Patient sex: M
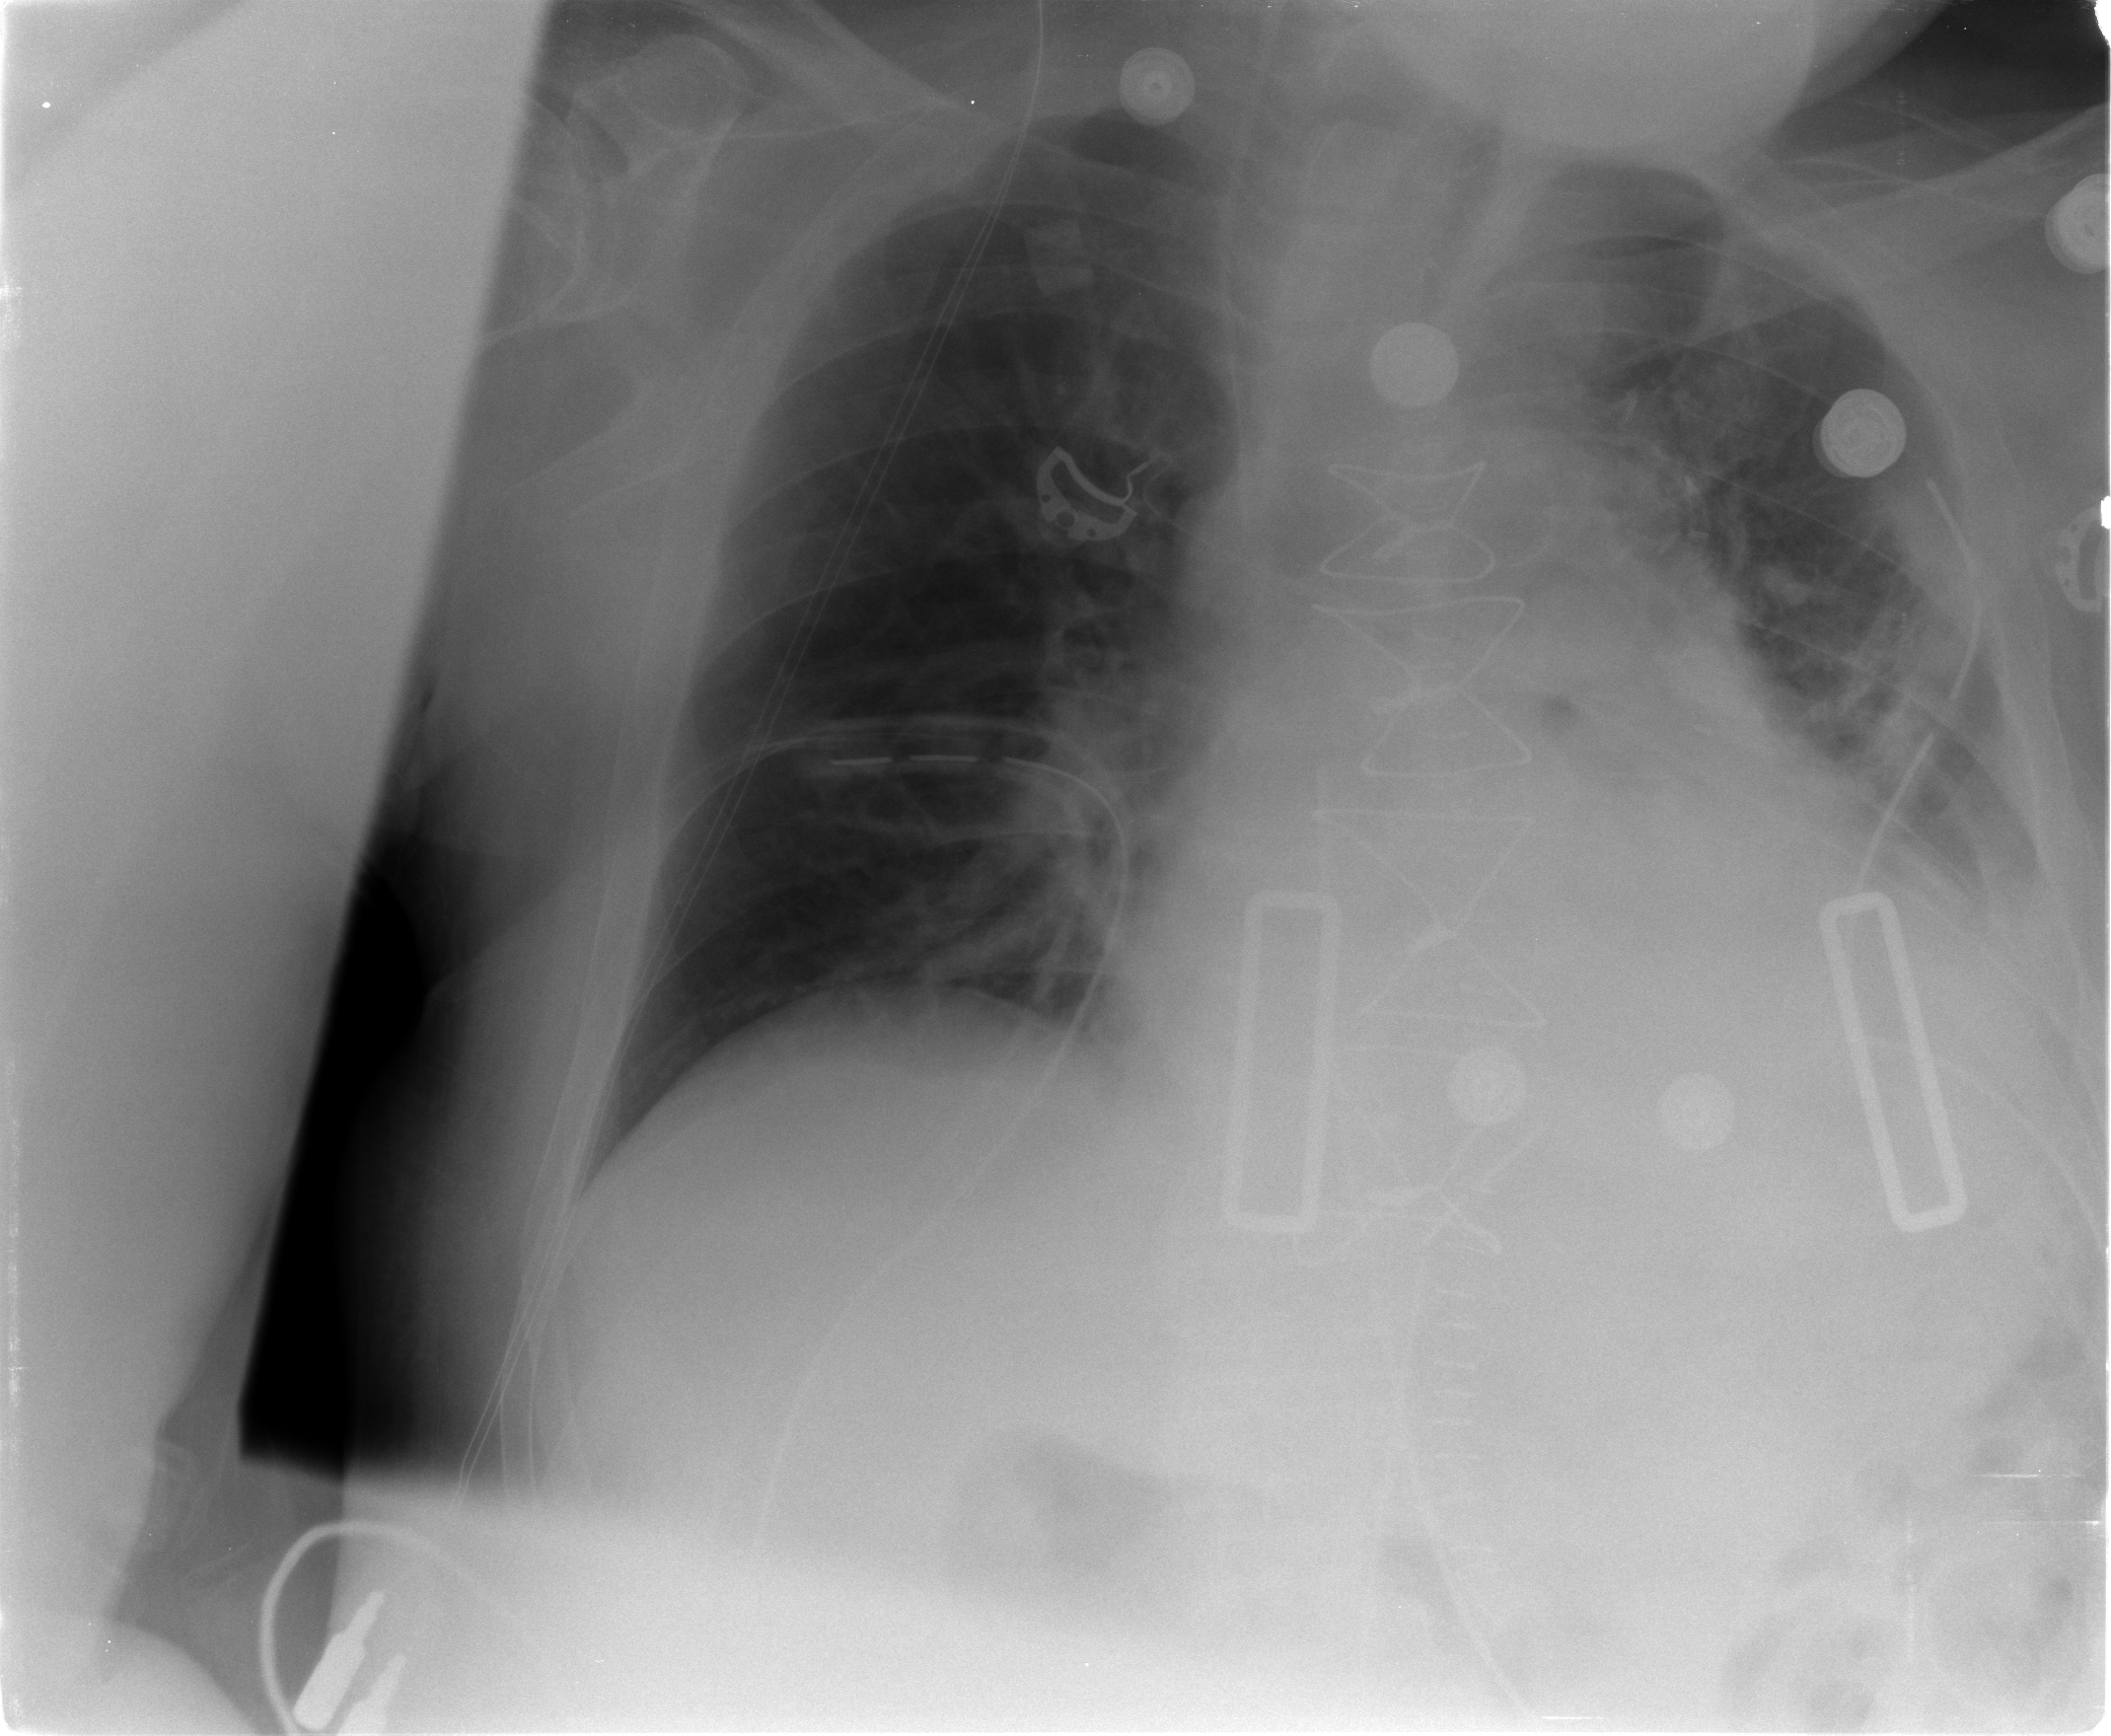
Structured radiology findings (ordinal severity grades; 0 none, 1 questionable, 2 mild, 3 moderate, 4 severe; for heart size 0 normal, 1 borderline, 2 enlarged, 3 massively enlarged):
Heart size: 0
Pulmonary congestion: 1
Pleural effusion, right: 0
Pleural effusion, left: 0
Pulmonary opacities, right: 0
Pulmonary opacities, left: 2
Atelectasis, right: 1
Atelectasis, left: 2